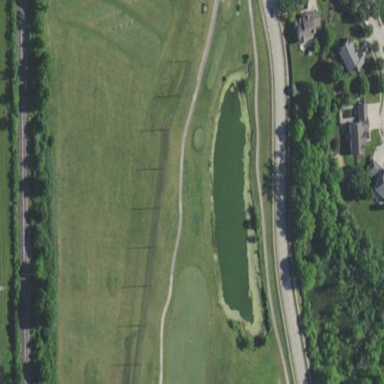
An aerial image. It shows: Driving range for golf practice.